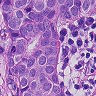
Metastatic tissue present: yes